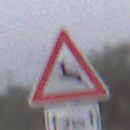
Verkehrszeichen: WildwechselRechts
Zusatzzeichen unten: LaengeEinerStrecke2
Umgebung: Outdoor, Nature
Tageszeit: SunriseSunset
Wetter: Clear
Licht: Natural
Jahreszeit: NotSpecified
Kontrast: LowContrast